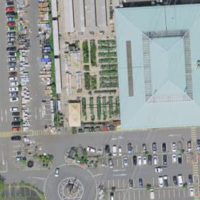
EUNIS habitat code: 54
Species observed at this site:
Hedera helix